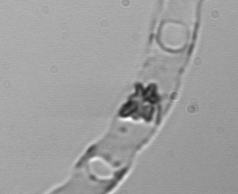
Label: Eucampia